Question: suppose that we have following picture,which represent power spectral picture

my goal is following:
1.detect peak value of this power spectral picture
2.detect at which frequency it was
first of all,i have got this picture from following command
'''
[Pxx,f]=periodogram(B,[],[],100);
plot(f,Pxx);
'''
where B is input signal and 100 is sampling frequency,i have tried to use findpeaks command in matlab ,like this
'''
[pxx_peaks,location]=findpeaks(Pxx);
'''
and then find
'''
f(location)
'''
but it does not seem to fit to actual frequencies,so please tell me how to find frequencies from given peaks?thanks a lot of
example is following :
peaks are following :
'''
0.417543614272817
0.389922187581014
0.381603315802419
0.601652859233616
0.396925294300794
0.369200511917405
0.477076452316346
0.792431584110476
0.612598437936600
0.564751537228850
0.940538666131177
0.600215481734847
0.985881201195063
0.950077461673118
1.24336273213410
1.84522775800633
1.73186592736729
3.46075557122590
4.93259798197976
8.47095716918618
25.2287636895831
<PHONE>94
60.8238733887811
11.3141744831953
8.65598040591953
3.92785491164888
2.51086405960291
2.27469230188760
1.90435488292485
1.25933693517960
1.52851575480462
0.933543409438383
1.21157308704582
0.821400666720535
1.28706199713640
1.19575886464231
0.736744959694641
0.986899895695809
0.758792061180657
0.542782326712391
0.704787750202814
0.998785634315287
0.522384453408780
0.602294251721841
0.525224294805813
0.624034405807298
0.498659616687732
0.656212420735658
0.866037361133916
0.624405636807668
0.435350646037440
1.22960953802959
0.891793067878849
1.06358076764171
1.34921178081181
1.02878577330537
1.93594290806582
1.14486512201656
2.01004088022982
2.24124811810385
2.15636037453584
4.81721425534142
4.87939454466131
10.5783535493504
27.0572221453758
<PHONE>13
62.3527480644562
13.6074209231800
9.85304975304259
16.3163128995995
74.1532966917877
<PHONE>90
27.7825124315786
8.66382951478539
7.72195587189507
6.06702456628919
3.35353608882459
4.90341095941571
5.07665716731356
4.47635486149688
9.79494608790444
22.9153086380666
<PHONE>24
57.0699524267842
15.2791339483160
5.36617545130941
3.90480316969632
2.58828964019220
1.16385064506181
1.55998411282069
1.14803074836796
0.468260146832541
0.467641715366303
0.698088976126660
0.504713663418641
0.375910057283262
0.331115262928959
0.204555648718379
0.182936666944843
0.293075999812128
0.272993318570981
0.280495615619829
0.148399626645134
'''
location :
'''
3
6
8
11
13
16
18
20
22
25
27
30
32
34
37
39
42
44
46
49
51
55
58
61
63
65
68
70
73
75
77
79
82
85
87
89
91
94
96
99
101
103
106
108
111
113
115
118
120
123
125
127
129
132
134
137
139
141
144
146
148
151
153
156
158
162
165
167
171
174
176
179
183
185
188
190
193
195
197
199
202
204
208
211
213
216
218
220
222
225
227
230
232
234
237
239
241
243
245
248
250
252
254
'''
and f(location)
'''
f(location)
ans =
0.3906
0.9766
1.3672
1.9531
2.3438
2.9297
3.3203
3.7109
4.1016
4.6875
5.0781
5.6641
6.0547
6.4453
7.0313
7.4219
8.0078
8.3984
8.7891
9.3750
9.7656
10.5469
11.1328
11.7188
12.1094
12.5000
13.0859
13.4766
14.0625
14.4531
14.8438
15.2344
15.8203
16.4063
16.7969
17.1875
17.5781
18.1641
18.5547
19.1406
19.5313
19.9219
20.5078
20.8984
21.4844
21.8750
22.2656
22.8516
23.2422
23.8281
24.2188
24.6094
25.0000
25.5859
25.9766
26.5625
26.9531
27.3438
27.9297
28.3203
28.7109
29.2969
29.6875
30.2734
30.6641
31.4453
32.0313
32.4219
33.2031
33.7891
34.1797
34.7656
35.5469
35.9375
36.5234
36.9141
37.5000
37.8906
38.2813
38.6719
39.2578
39.6484
40.4297
41.0156
41.4063
41.9922
42.3828
42.7734
43.1641
43.7500
44.1406
44.7266
45.1172
45.5078
46.0938
46.4844
46.8750
47.2656
47.6563
48.2422
48.6328
49.0234
49.4141
'''
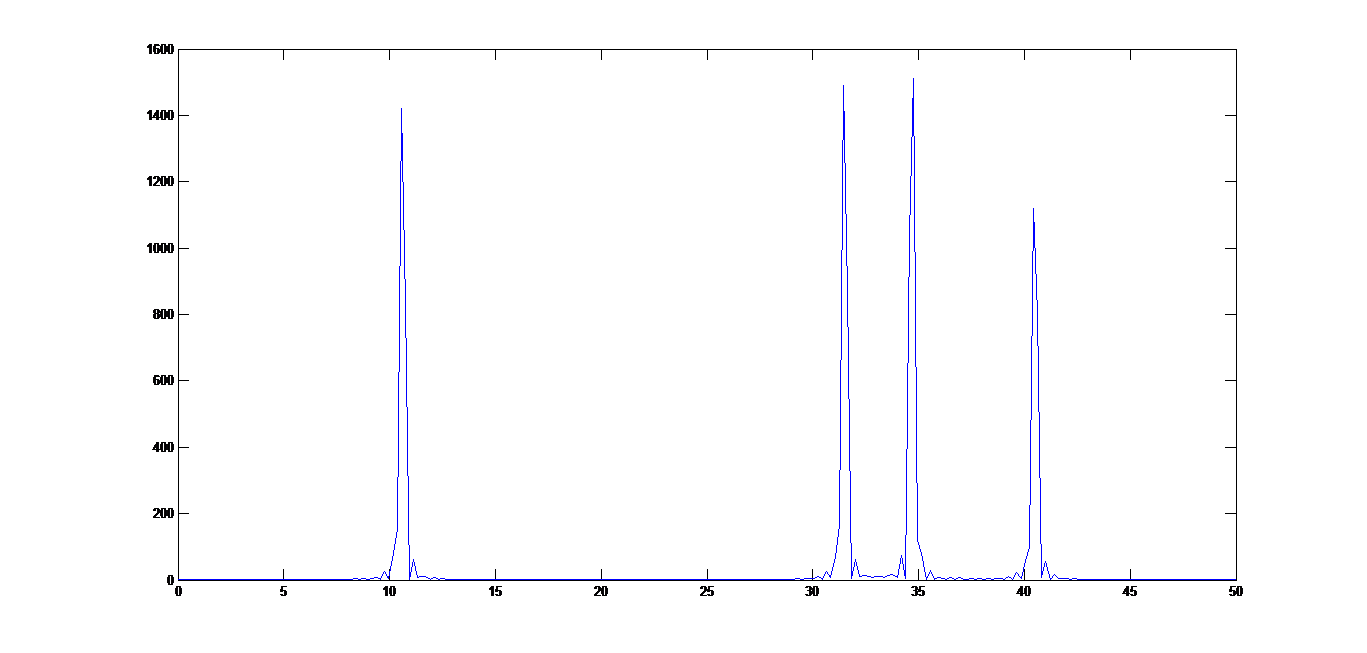
Answer: this seems to me like 'findpeaks' does exactly what it should if used with no further parameters it
> "finds local peaks in the data vector X. A local peak
is defined as a data sample which is either larger than the two
neighboring samples or is equal to Inf."
(<URL>
since the only check this function does is testing if a point higher then is neighbours you get a lot of points in a noisy signal
you might want to limit the number of peaks 'findpeaks' returns for example 'findpeaks(Pxx,'NPEAKS',n)' only returns the n bigest peaks or 'findpeaks(X,'THRESHOLD',t)' only returns the peaks which are over the threshold 't'
the best way might be 'findpeaks(X,'MINPEAKHEIGHT',m)' to look for all peaks which are higher than 'm' and determing 'm' as a percentile of your input Pxx